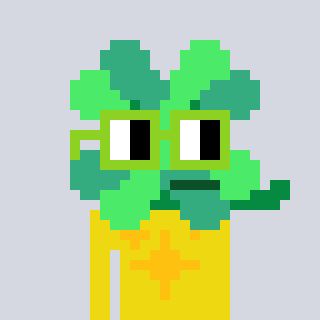
a pixel art character with square light green glasses, a clover-shaped head and a yellow-colored body on a cool background